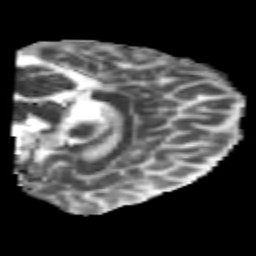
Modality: MD
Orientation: sagittal
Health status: healthy
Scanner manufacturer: philips
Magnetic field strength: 3 T
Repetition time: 6.964 s
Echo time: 0.092 s